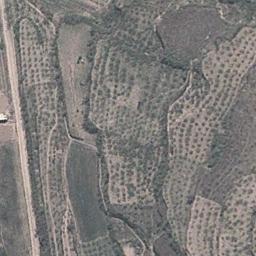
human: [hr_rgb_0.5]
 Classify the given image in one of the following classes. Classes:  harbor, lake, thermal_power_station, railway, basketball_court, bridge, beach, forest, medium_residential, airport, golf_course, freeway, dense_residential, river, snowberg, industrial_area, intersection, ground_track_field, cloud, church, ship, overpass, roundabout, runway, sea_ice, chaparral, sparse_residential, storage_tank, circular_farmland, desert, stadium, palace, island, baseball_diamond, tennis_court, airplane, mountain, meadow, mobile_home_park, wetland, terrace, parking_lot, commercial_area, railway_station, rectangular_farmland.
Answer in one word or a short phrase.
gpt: terrace